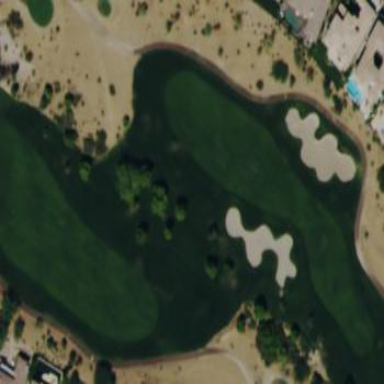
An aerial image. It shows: Rough area on grassy golf course.